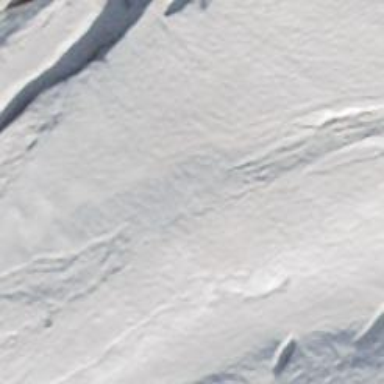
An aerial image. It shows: Crevasse in the natural environment.